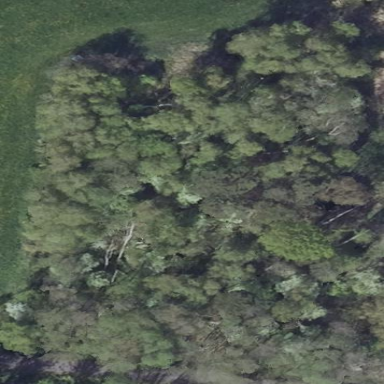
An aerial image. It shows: Forest area.